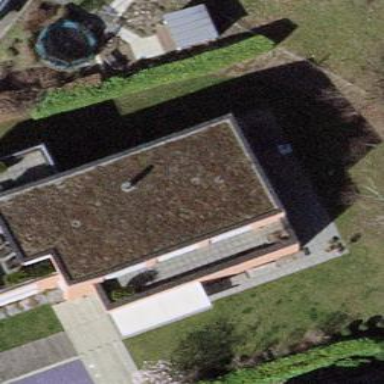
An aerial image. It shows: Building with flat roof.